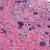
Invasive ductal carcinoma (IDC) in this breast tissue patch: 0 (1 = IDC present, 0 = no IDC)